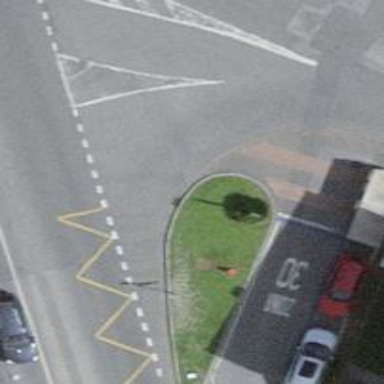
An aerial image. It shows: Bus stop with platform for public transport.